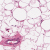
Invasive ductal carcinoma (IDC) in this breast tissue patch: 0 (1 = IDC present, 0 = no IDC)